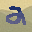
Label: 2